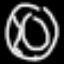
Label: donut